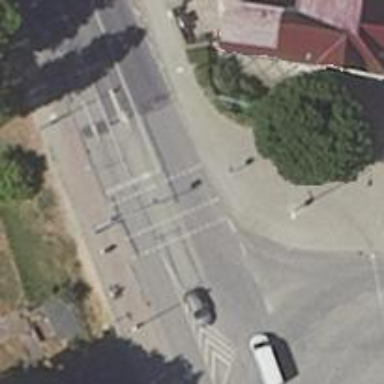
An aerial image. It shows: Road crossing with traffic signals.